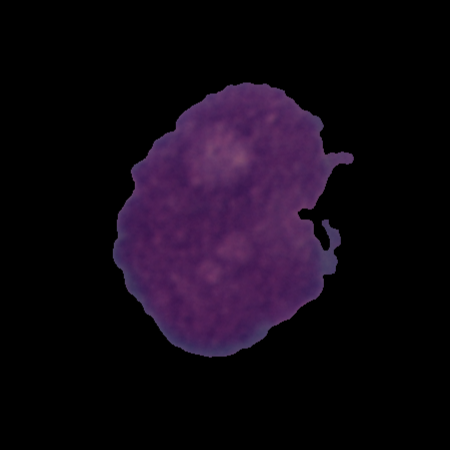
Label: cancer